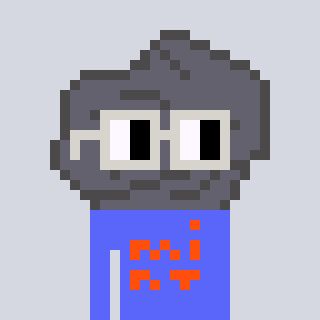
a pixel art character with square light gray glasses, a rock-shaped head and a purple-colored body on a cool background